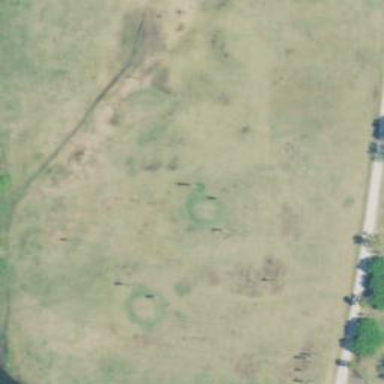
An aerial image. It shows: Driving range for golf practice.